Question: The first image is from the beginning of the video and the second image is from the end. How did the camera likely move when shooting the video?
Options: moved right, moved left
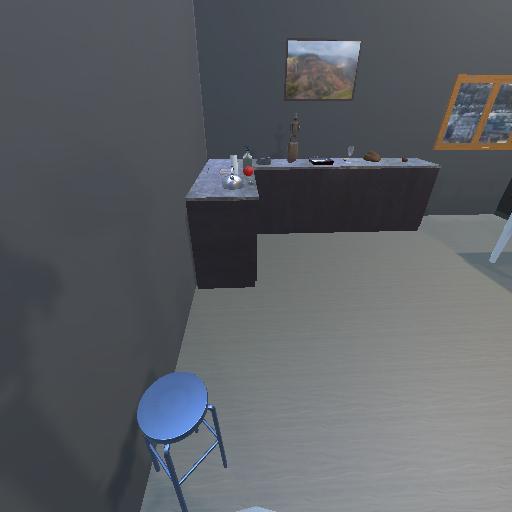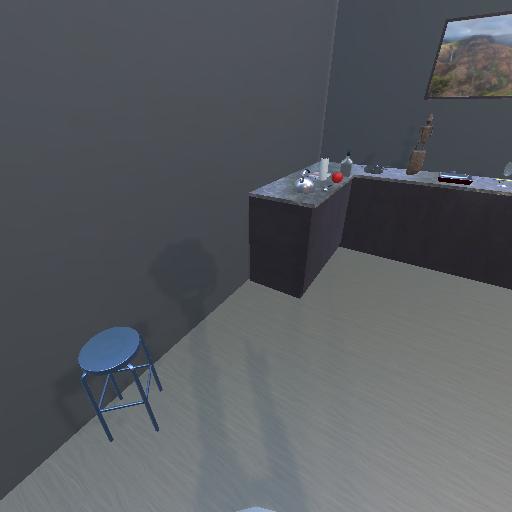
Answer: moved right